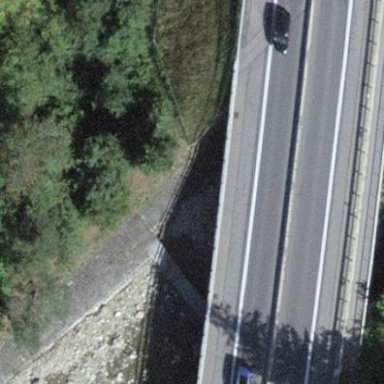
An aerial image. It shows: Man-made bridge.